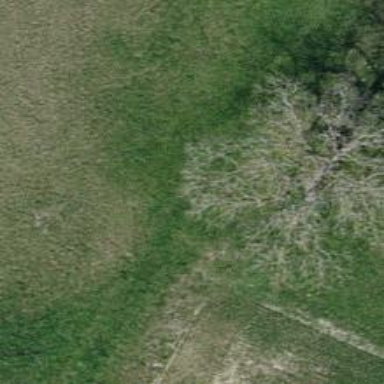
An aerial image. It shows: Row of trees in natural setting.